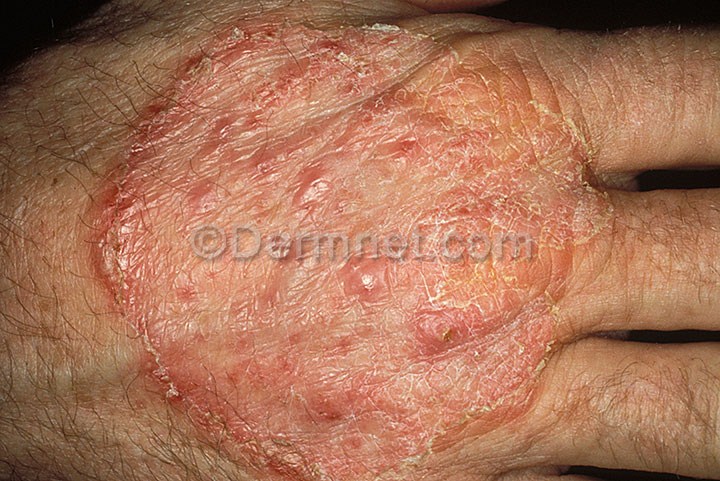
Disease: Tinea Ringworm Candidiasis and other Fungal Infections